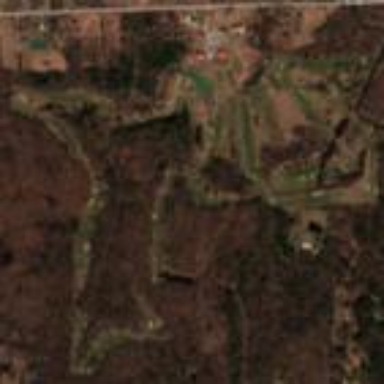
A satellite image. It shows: Golf course surrounded by greenery.